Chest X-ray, PA view. Patient: 51 years old, sex F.
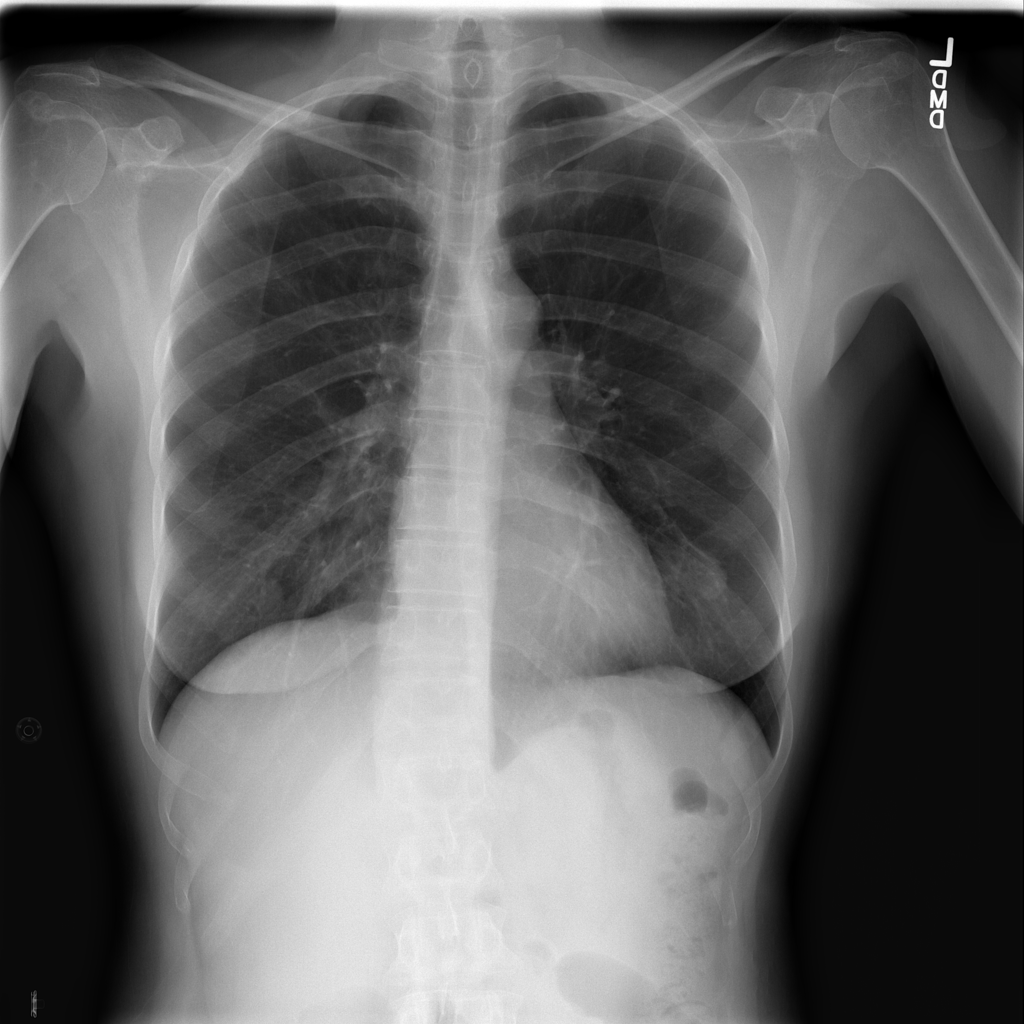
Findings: Infiltration